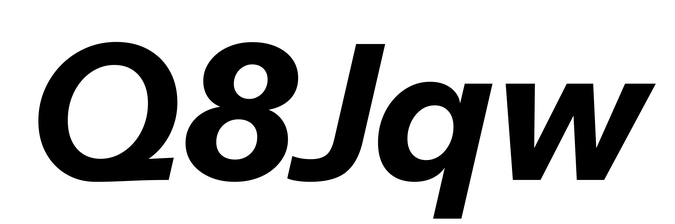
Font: InstrumentSans-Italic_Bold_Italic